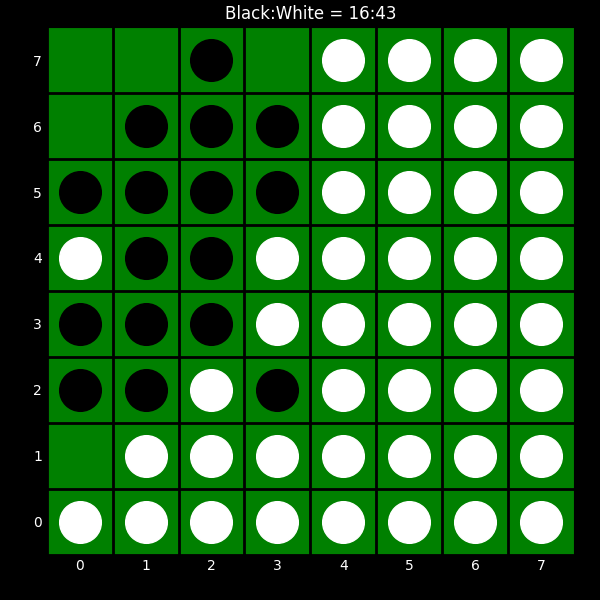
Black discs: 16
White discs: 43